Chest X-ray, PA view. Patient: 38 years old, sex M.
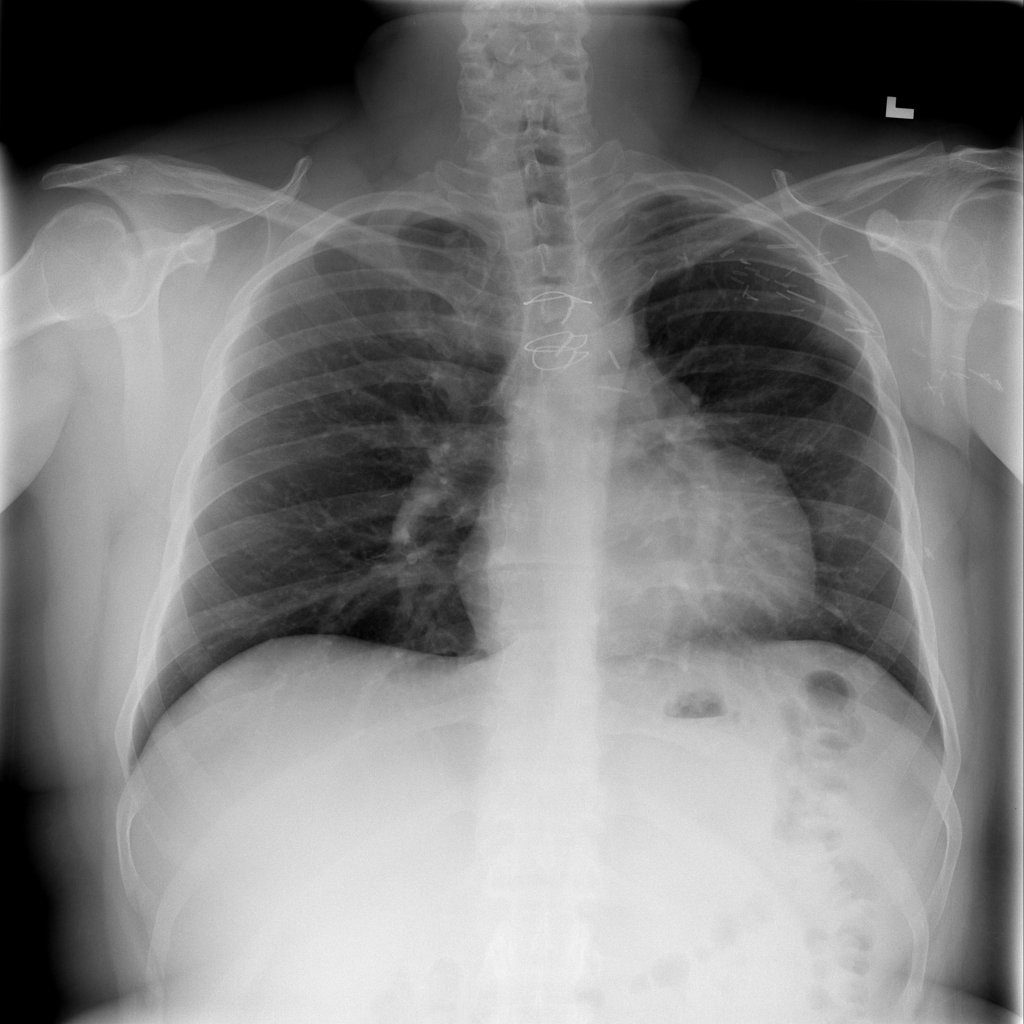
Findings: Infiltration